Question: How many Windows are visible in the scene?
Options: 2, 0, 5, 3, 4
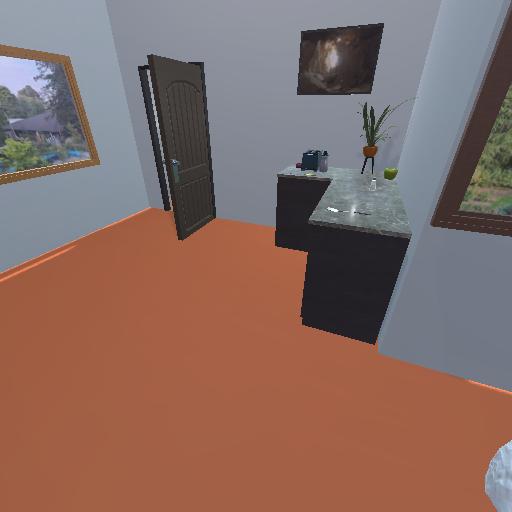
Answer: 2